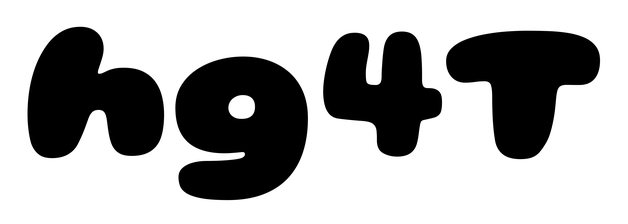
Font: Gluten_Black